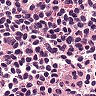
Metastatic tissue present: no